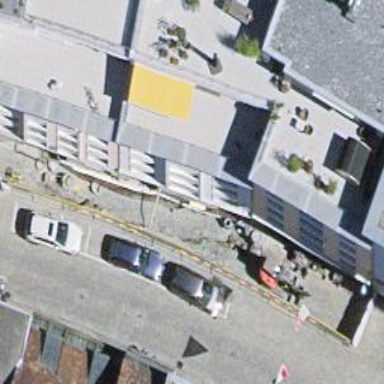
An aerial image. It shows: Clothing store.